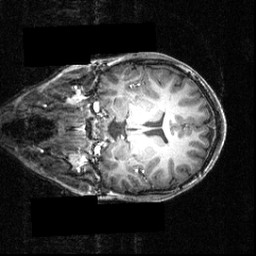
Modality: T1w
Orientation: coronal
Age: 12
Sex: male
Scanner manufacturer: siemens
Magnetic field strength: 3.951 T
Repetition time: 1.5 s
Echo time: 0.00335 s